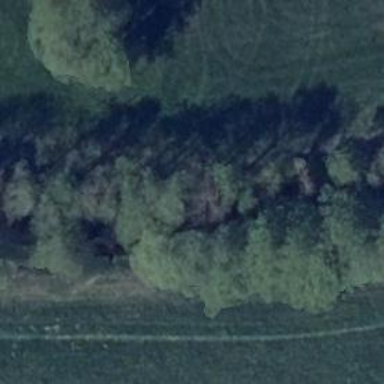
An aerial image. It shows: Row of trees in natural setting.